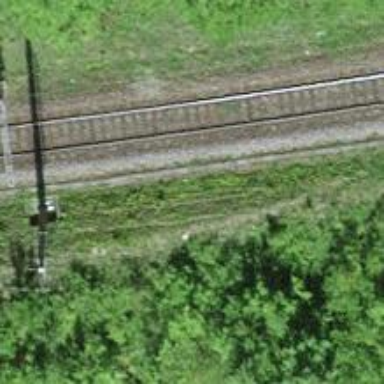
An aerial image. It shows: Single railway track with electrified contact line.